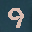
Label: 9